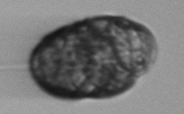
Label: Margalefidinium